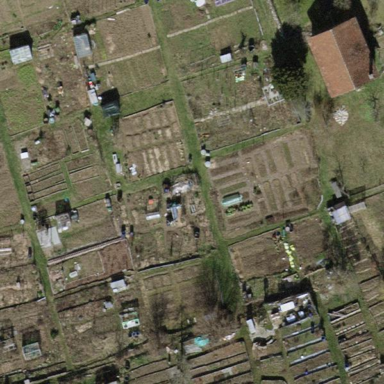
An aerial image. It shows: Area designated for allotments.